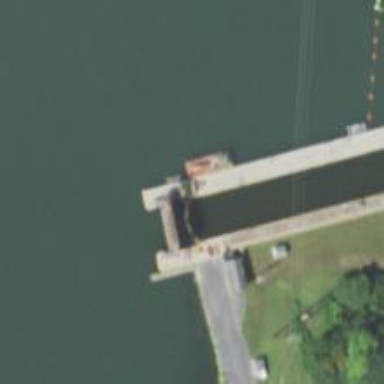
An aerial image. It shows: Lock gate on waterway.